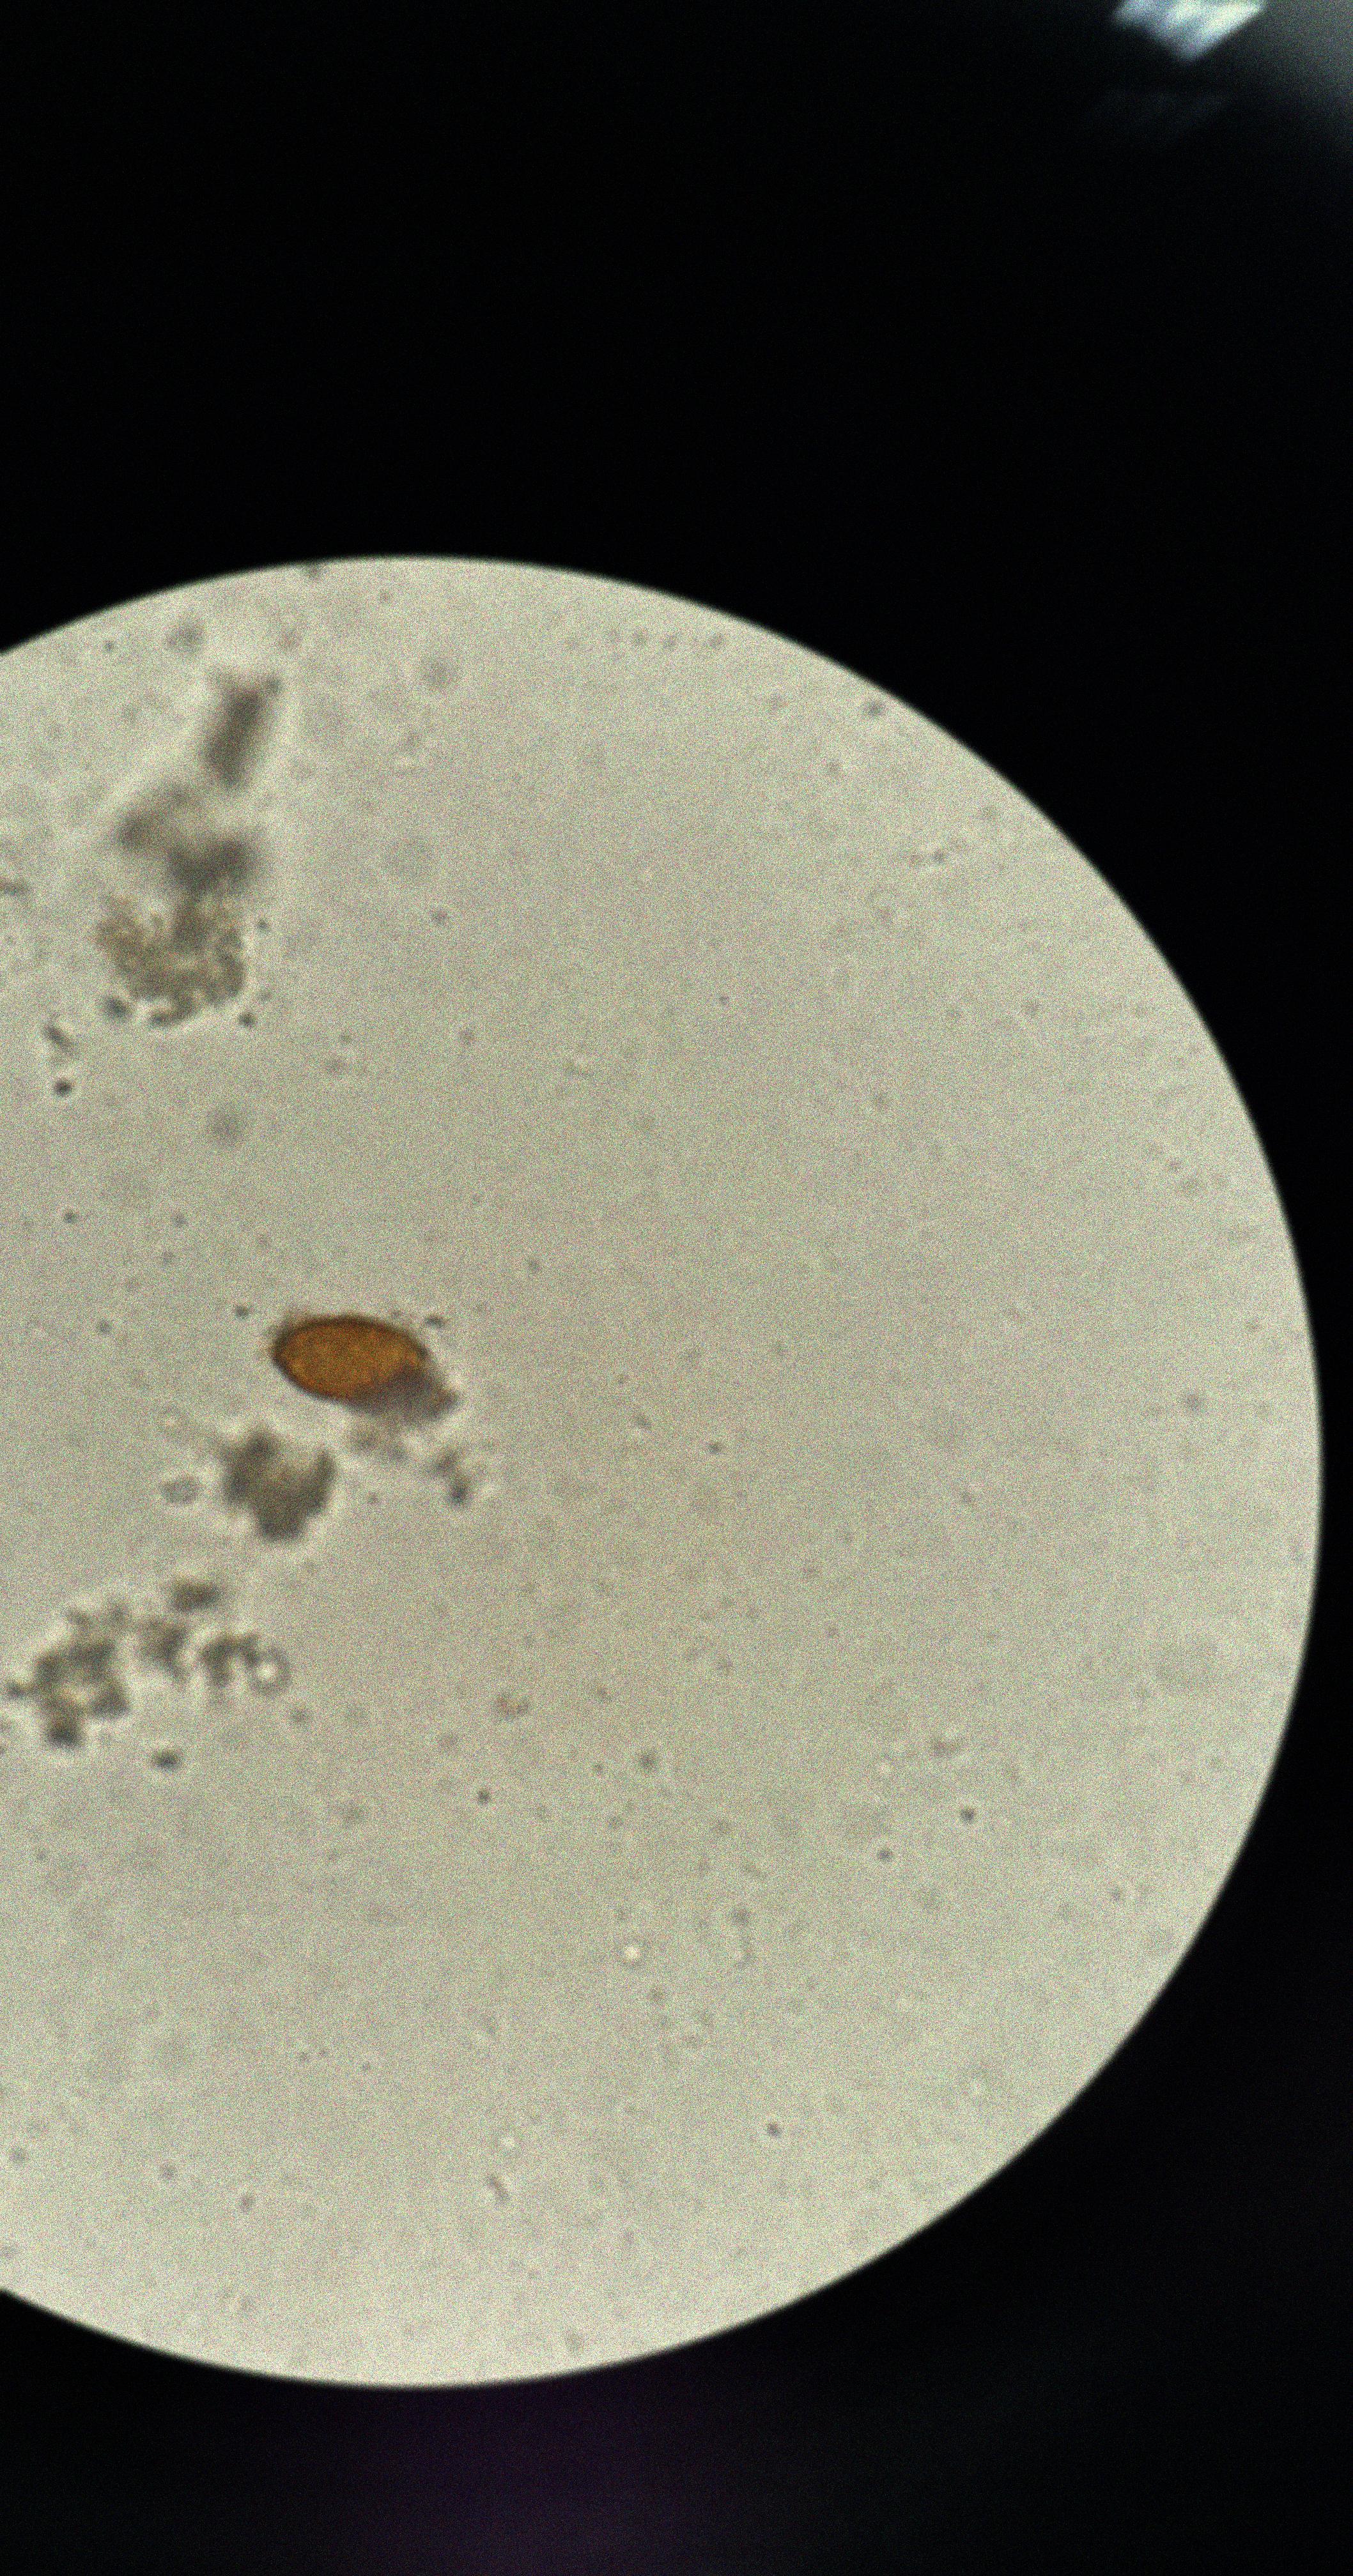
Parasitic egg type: Trichuris trichiura